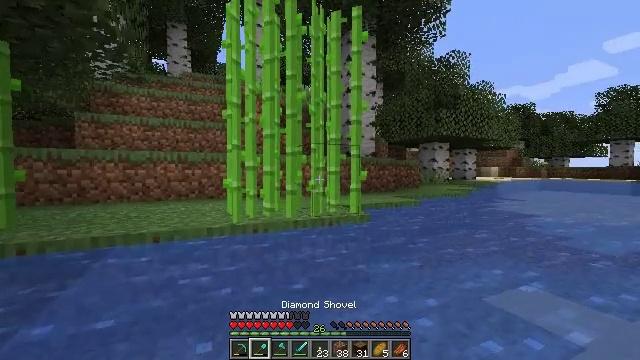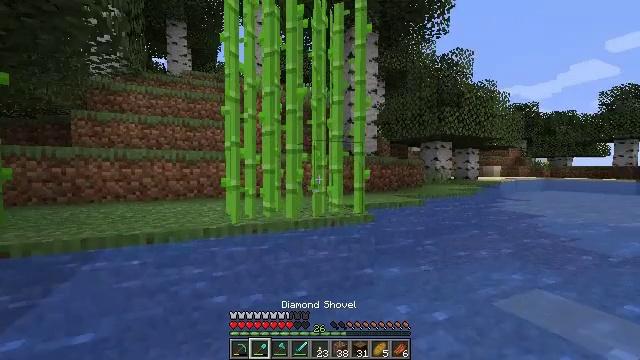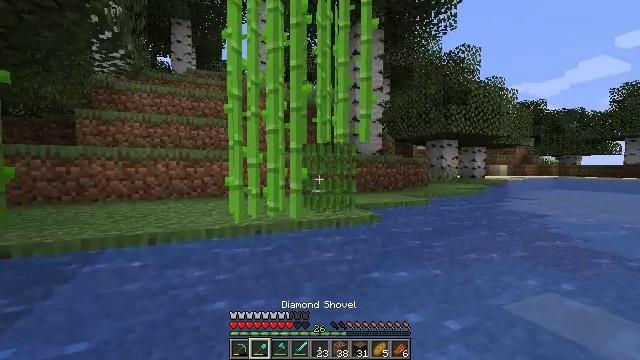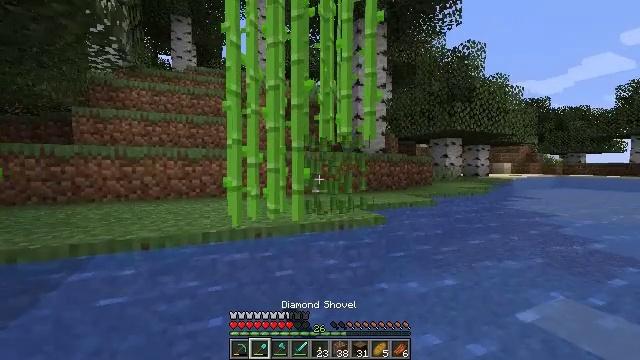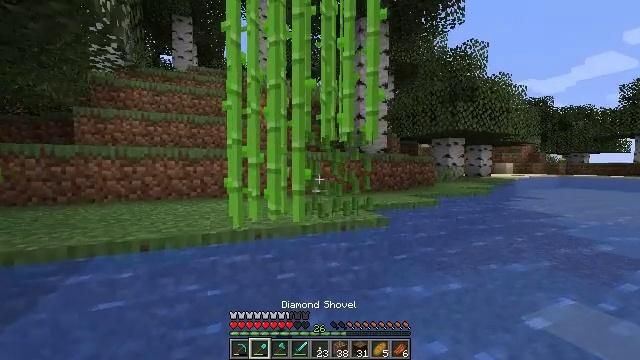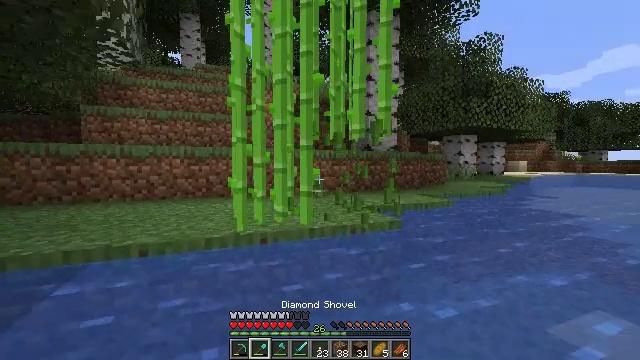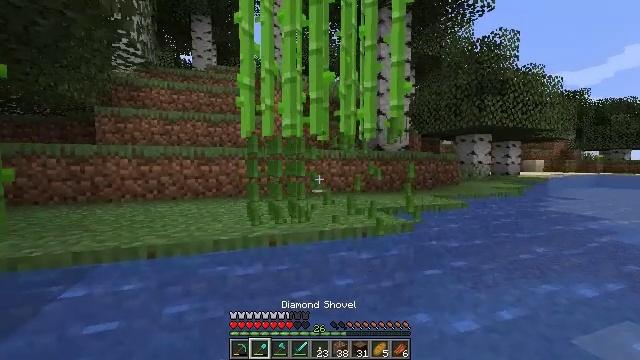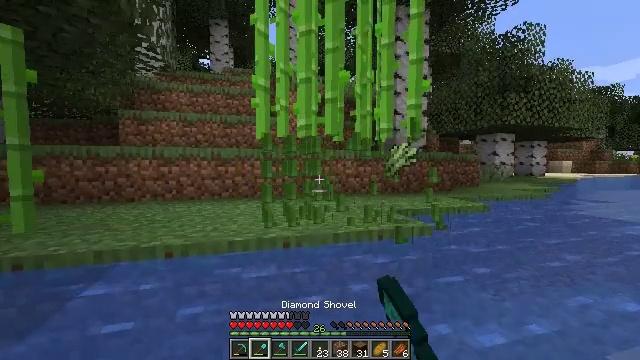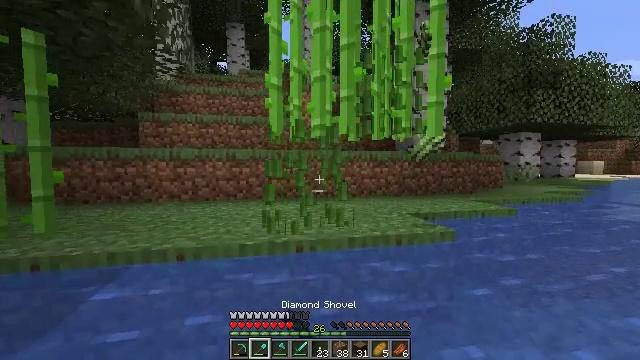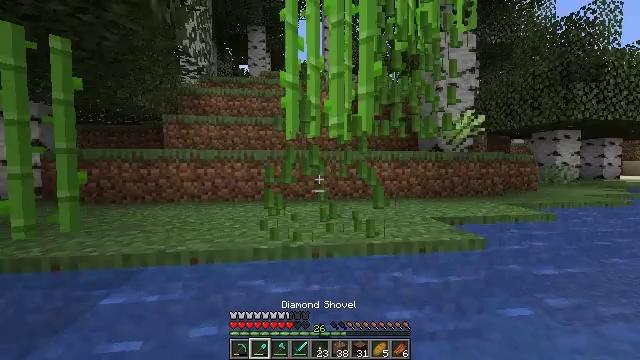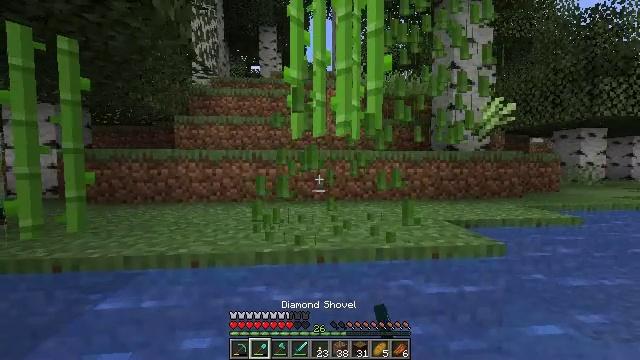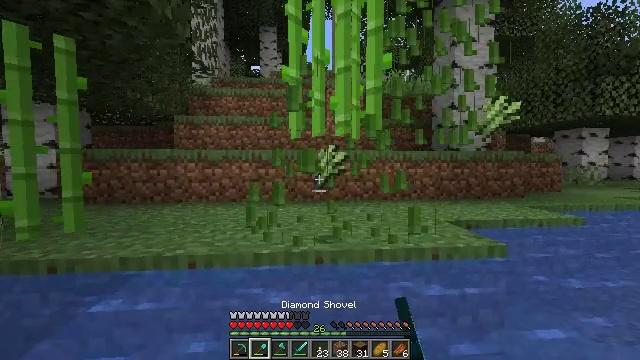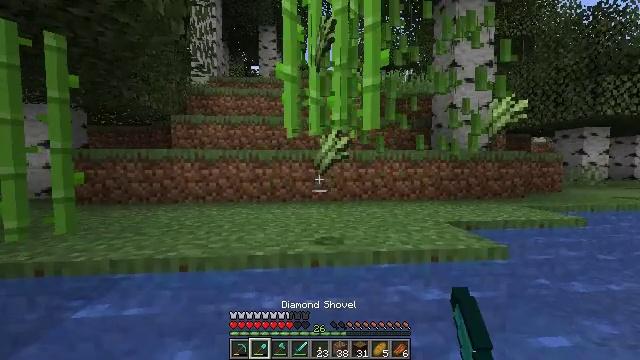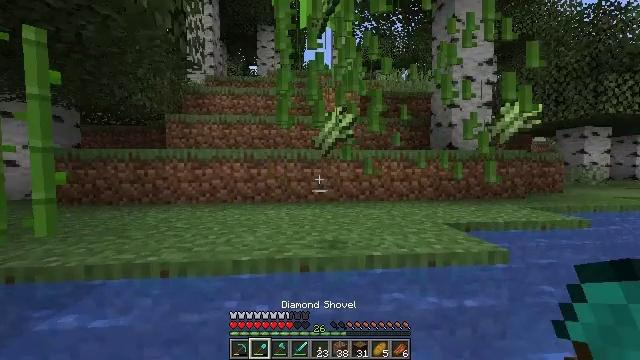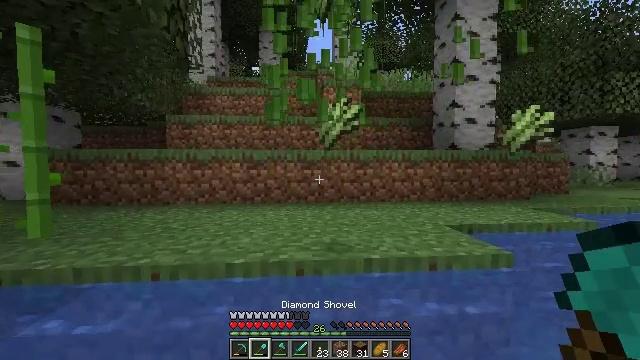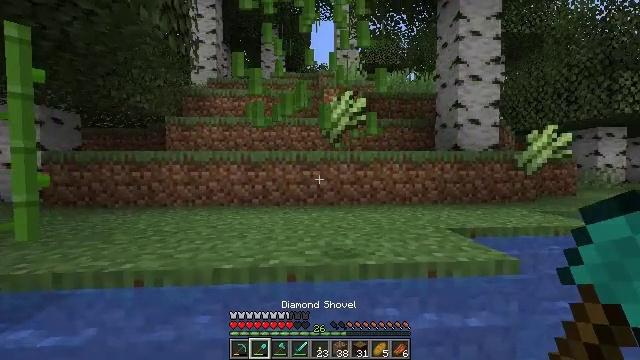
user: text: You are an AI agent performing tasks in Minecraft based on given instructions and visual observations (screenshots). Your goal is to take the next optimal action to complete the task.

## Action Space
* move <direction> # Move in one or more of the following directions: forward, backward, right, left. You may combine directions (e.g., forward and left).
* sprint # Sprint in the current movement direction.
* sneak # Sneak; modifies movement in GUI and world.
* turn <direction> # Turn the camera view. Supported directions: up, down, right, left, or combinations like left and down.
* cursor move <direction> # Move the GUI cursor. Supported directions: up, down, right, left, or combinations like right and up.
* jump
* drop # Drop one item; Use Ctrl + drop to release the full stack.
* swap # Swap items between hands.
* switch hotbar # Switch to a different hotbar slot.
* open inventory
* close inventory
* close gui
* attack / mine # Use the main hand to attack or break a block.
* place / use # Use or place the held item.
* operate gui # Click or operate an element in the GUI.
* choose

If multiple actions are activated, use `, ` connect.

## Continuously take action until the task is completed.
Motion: motion action
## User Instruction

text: Gather sugar cane for crafting.
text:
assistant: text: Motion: move forward
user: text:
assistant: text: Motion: move forward, attack / mine
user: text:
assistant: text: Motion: move forward, attack / mine
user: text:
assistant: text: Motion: move forward, attack / mine
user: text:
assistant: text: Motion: move forward, turn left, attack / mine
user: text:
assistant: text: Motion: move forward, turn left, attack / mine
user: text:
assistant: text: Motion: move forward, turn left, attack / mine
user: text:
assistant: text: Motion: move forward and move right, turn left, attack / mine
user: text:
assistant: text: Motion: move forward and move right, turn left, attack / mine
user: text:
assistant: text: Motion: move forward and move right, turn left, attack / mine
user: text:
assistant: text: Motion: move forward and move right, attack / mine
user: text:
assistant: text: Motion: move forward and move right, attack / mine
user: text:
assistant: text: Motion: move forward and move right, attack / mine
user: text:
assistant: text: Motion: move forward and move right
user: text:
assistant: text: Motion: move forward and move right
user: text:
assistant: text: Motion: move forward and move right, turn left
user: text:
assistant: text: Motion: move forward and move right, turn left
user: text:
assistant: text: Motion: move forward and move right, turn left
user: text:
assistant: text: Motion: move forward and move right
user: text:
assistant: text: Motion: move forward and move right, turn left
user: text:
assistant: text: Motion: move forward and move right, turn down
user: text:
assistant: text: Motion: move forward and move right, turn down
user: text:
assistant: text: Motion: move forward and move right, turn right and down
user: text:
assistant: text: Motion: move forward and move right, turn right and down
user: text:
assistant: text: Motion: move forward and move right, turn right and down
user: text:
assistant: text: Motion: move forward and move right, turn right and down
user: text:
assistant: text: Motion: move forward and move right, turn right and down
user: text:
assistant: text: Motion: move forward and move right, turn right
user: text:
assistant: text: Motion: move forward and move right
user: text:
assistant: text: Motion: move forward and move right